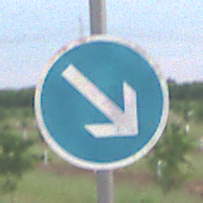
Verkehrszeichen: VorgeschriebeneVorbeifahrtRechts
Umgebung: Outdoor, Nature
Tageszeit: SunriseSunset
Wetter: PartlyCloudy
Licht: Natural
Jahreszeit: NotSpecified
Kontrast: LowContrast